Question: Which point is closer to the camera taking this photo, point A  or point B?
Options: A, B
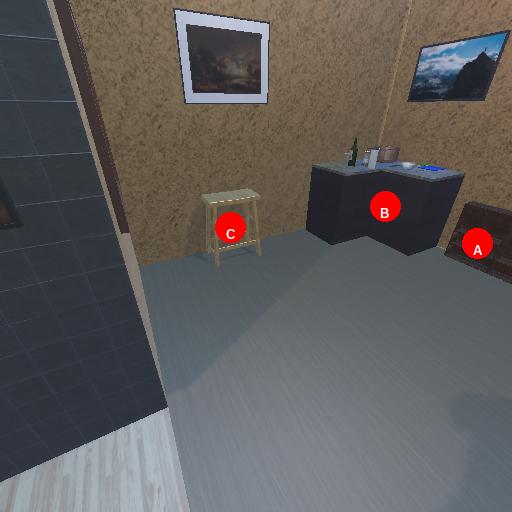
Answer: A